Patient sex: F
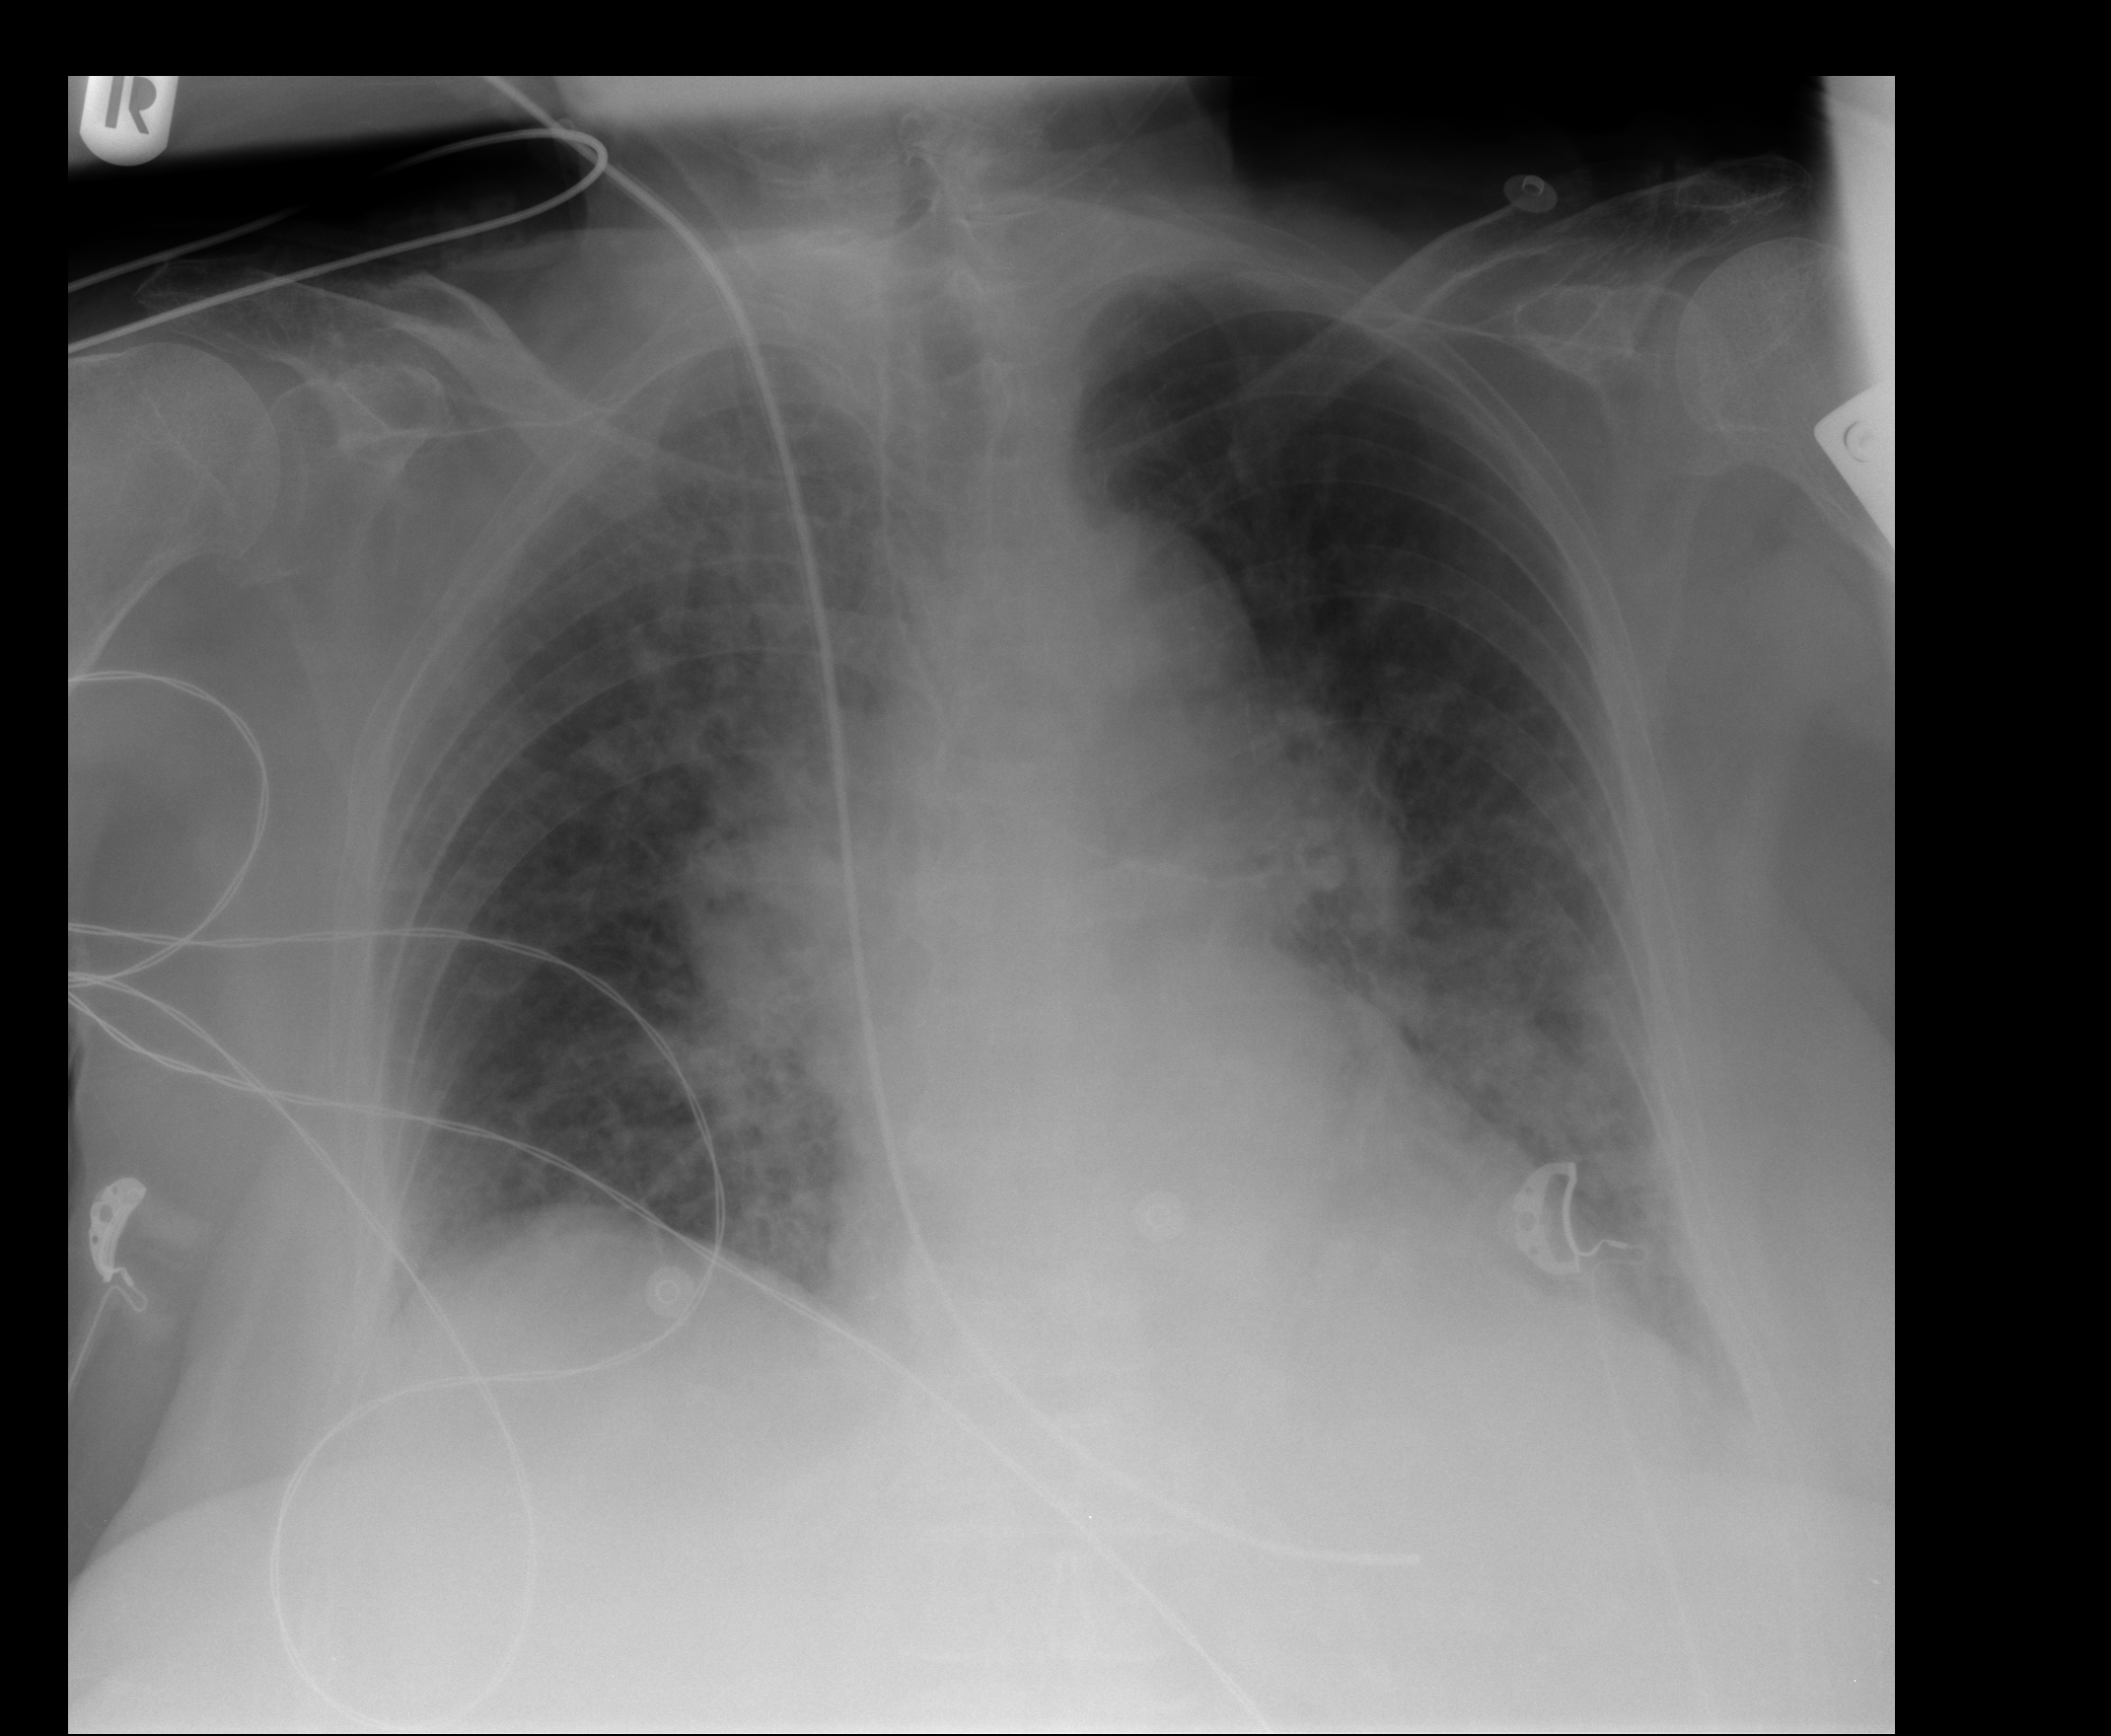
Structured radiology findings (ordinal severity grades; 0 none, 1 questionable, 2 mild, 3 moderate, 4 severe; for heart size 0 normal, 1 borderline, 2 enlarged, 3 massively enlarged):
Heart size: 0
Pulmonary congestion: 3
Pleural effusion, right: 1
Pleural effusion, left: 1
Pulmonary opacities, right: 3
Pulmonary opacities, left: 2
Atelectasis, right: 2
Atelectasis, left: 2